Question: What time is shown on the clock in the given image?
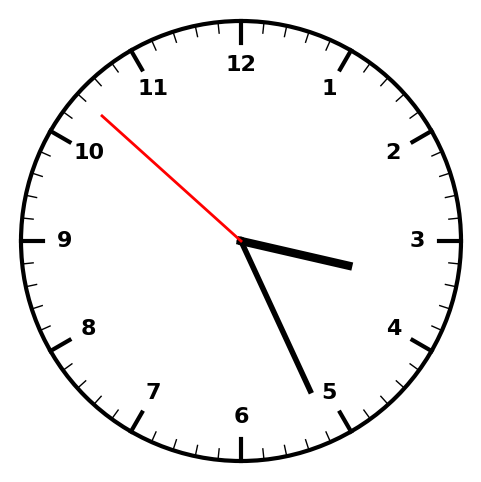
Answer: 03:25:52